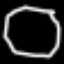
Label: octagon